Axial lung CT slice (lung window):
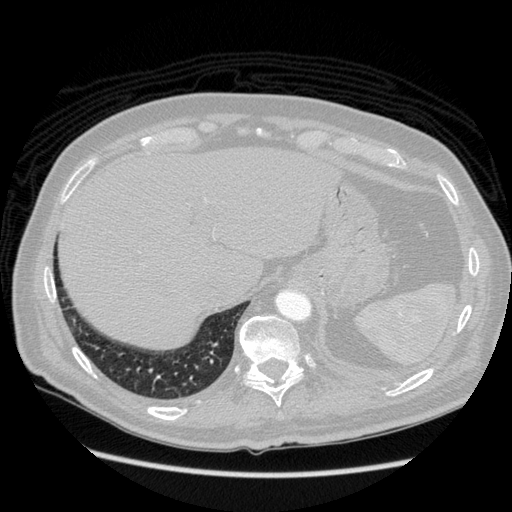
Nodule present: no